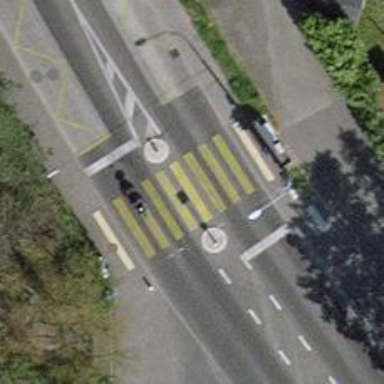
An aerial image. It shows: Zebra crossing for pedestrians.